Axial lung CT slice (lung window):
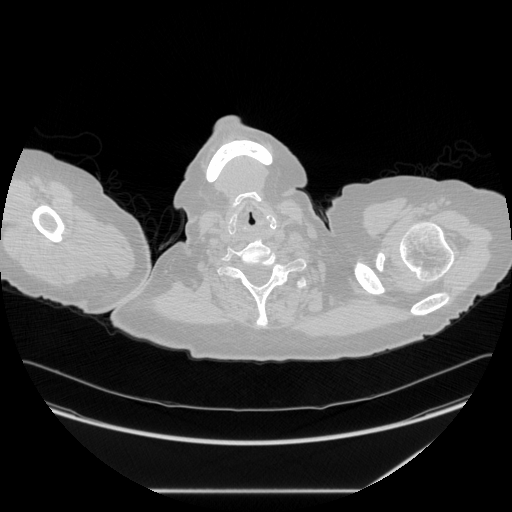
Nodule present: no